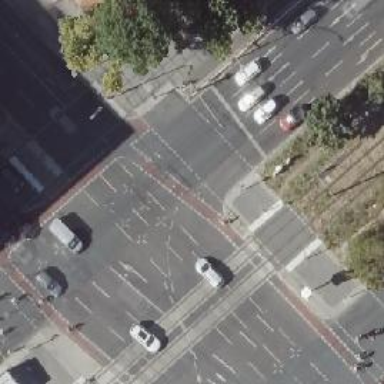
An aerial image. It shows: Footway located on traffic island.